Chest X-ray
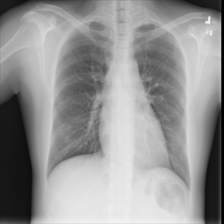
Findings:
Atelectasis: negative
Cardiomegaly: negative
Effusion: negative
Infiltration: negative
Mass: negative
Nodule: negative
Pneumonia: negative
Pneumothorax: negative
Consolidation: negative
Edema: negative
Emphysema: negative
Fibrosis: positive
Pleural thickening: negative
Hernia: negative